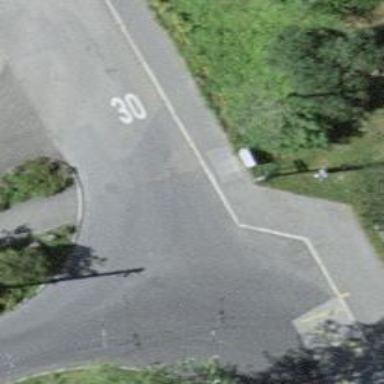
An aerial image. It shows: Unmarked crossing on footway.